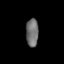
Tissue: lung
Cell type: Epithelial cells
Senescence score: 0.1769
Nuclear area (px): 343
Mean DAPI intensity: 110.633